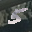
Label: 5